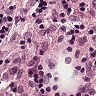
Metastatic tissue present: no